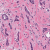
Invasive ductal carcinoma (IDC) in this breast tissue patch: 1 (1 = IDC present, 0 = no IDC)